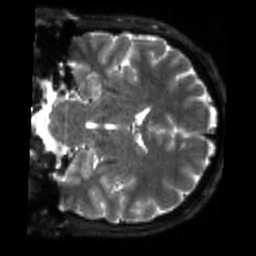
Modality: sbref
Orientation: coronal
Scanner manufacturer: siemens
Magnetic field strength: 3 T
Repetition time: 4 s
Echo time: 0.0594 s